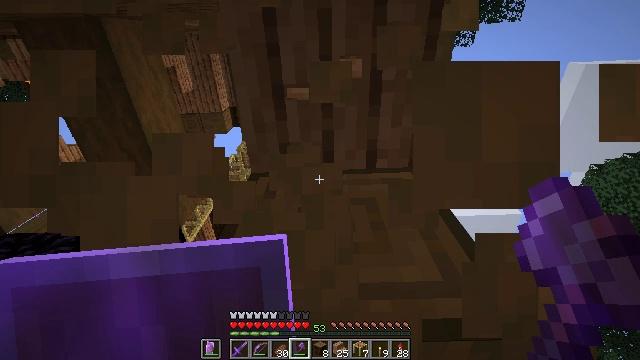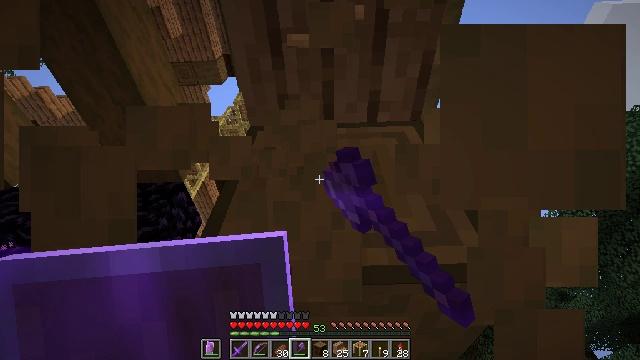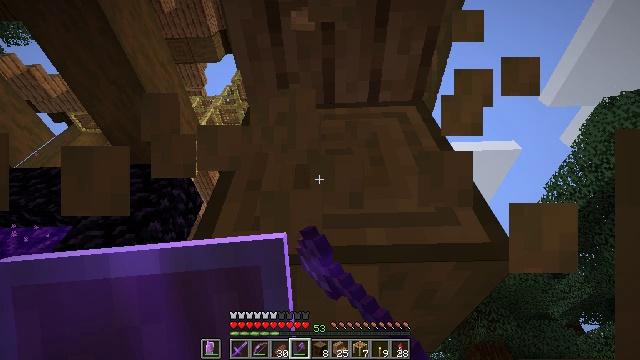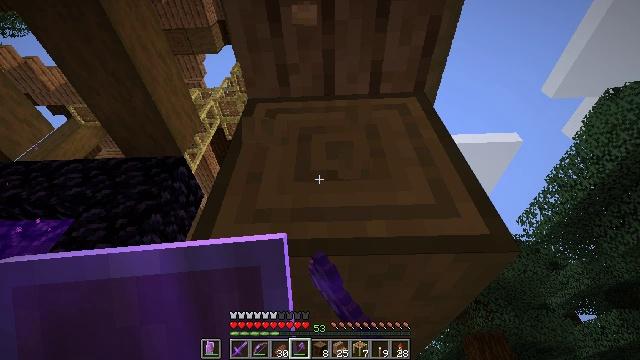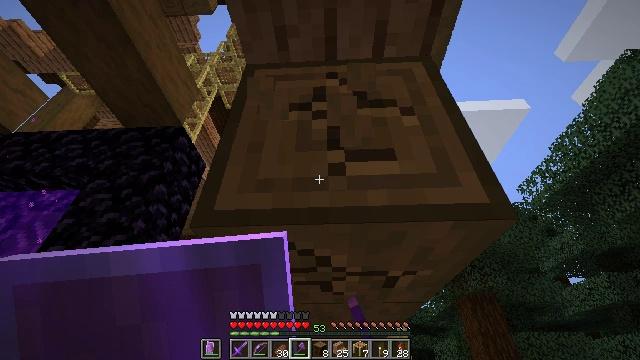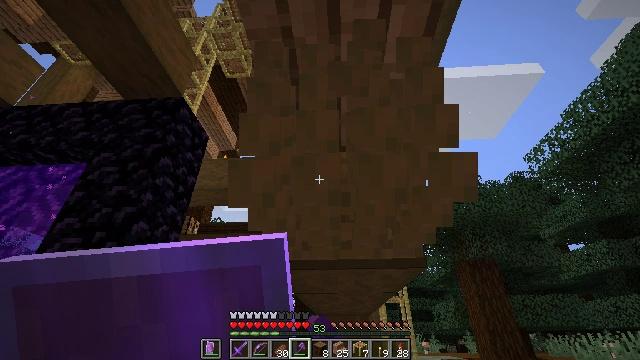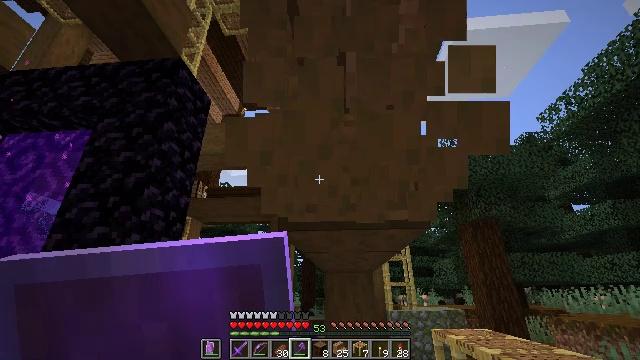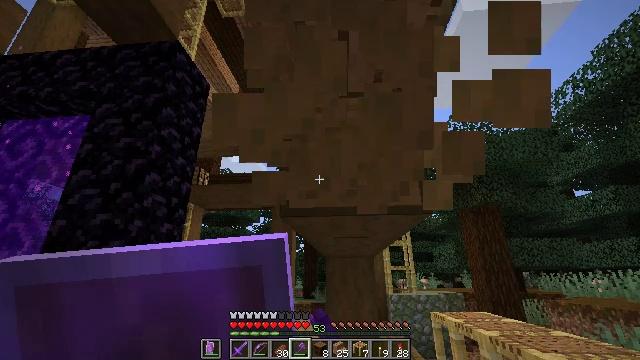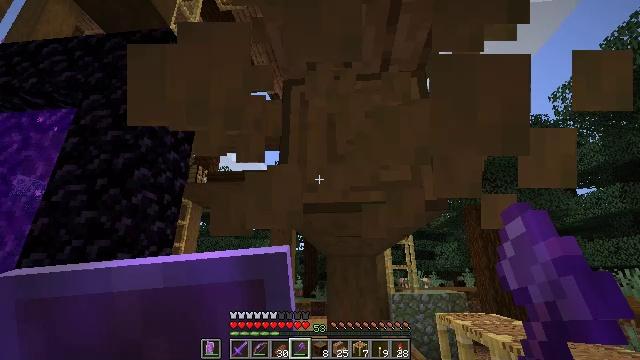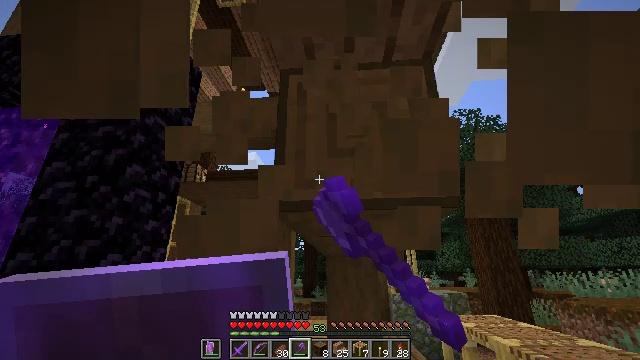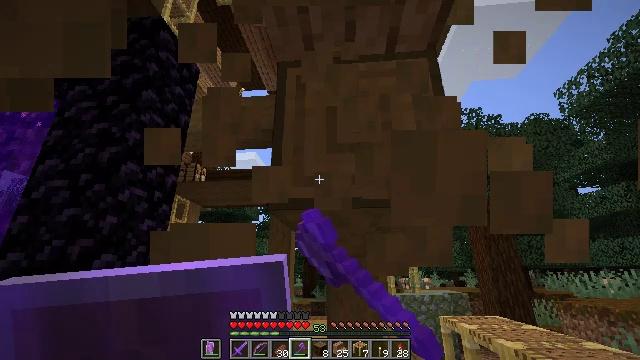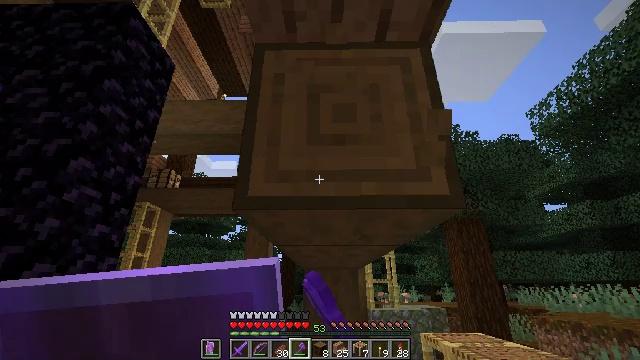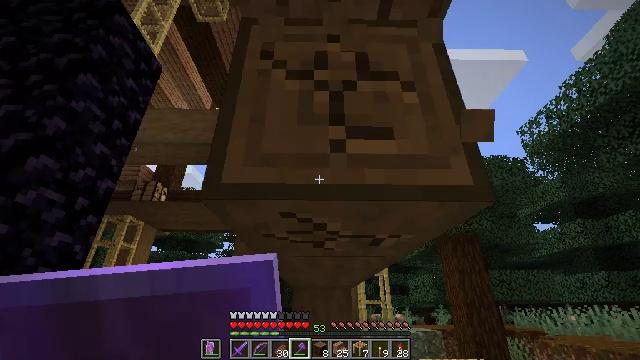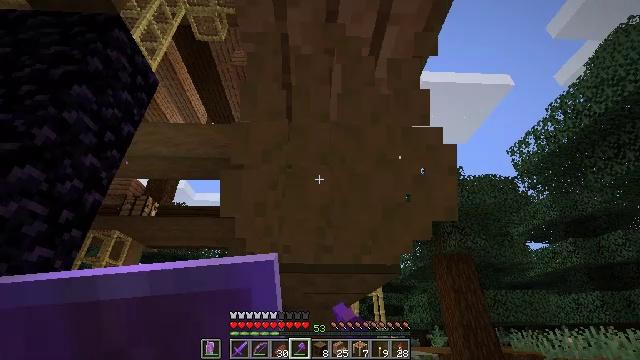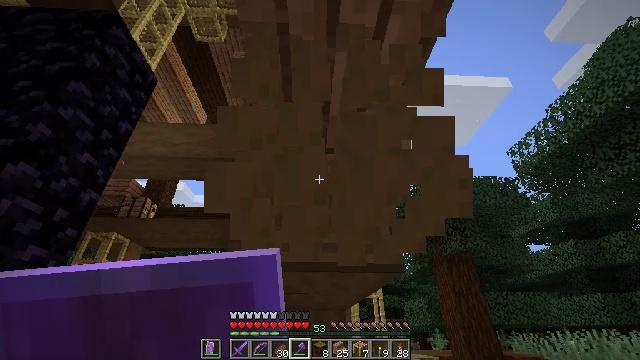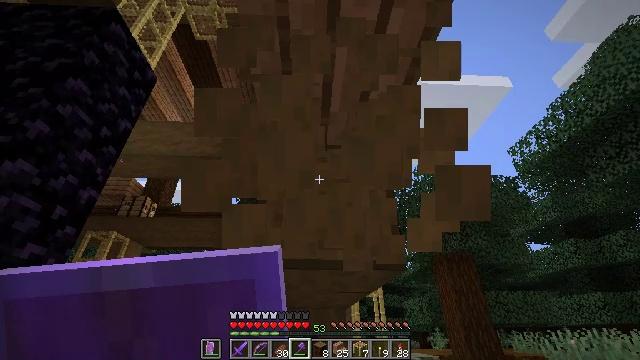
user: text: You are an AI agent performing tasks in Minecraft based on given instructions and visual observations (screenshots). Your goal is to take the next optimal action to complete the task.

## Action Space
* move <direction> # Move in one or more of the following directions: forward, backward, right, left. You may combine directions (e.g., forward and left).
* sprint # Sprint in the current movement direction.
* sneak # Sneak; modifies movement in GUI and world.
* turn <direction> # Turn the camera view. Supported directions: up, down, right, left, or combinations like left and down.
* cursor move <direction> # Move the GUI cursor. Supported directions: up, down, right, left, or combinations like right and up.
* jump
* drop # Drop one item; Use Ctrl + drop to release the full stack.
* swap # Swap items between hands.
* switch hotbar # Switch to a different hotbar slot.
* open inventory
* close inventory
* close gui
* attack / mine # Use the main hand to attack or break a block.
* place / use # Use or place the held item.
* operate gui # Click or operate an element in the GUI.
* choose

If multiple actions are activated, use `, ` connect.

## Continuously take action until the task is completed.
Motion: motion action
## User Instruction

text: Break the stripped spruce log.
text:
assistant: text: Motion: turn down, attack / mine
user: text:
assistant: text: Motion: turn down, attack / mine
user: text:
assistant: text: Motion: turn down, attack / mine
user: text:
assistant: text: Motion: turn down, attack / mine
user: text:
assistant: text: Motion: turn left and down, attack / mine
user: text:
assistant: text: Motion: turn left and down, attack / mine
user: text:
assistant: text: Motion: move forward, turn down, attack / mine
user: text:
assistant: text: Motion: move forward, attack / mine
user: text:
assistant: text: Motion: move forward, attack / mine
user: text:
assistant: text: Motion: move forward, attack / mine
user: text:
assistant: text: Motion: move forward, turn right and up, attack / mine
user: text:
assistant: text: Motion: turn right and up, attack / mine
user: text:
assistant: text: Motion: turn right and up, attack / mine
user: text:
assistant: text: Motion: attack / mine
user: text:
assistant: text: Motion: attack / mine
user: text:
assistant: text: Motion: attack / mine
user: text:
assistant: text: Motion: attack / mine
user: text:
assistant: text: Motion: move forward, turn down, attack / mine
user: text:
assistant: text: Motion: move forward, turn down, attack / mine
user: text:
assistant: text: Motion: move forward, turn down, attack / mine
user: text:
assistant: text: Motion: move forward, turn left and down, attack / mine
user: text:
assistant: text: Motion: move forward, turn down, attack / mine
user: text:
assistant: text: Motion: move forward, attack / mine
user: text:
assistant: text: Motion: move forward, attack / mine
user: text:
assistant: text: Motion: attack / mine
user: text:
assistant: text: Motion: attack / mine
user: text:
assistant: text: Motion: attack / mine
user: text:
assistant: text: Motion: attack / mine
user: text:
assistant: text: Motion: attack / mine
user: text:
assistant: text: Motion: attack / mine